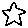
Label: star